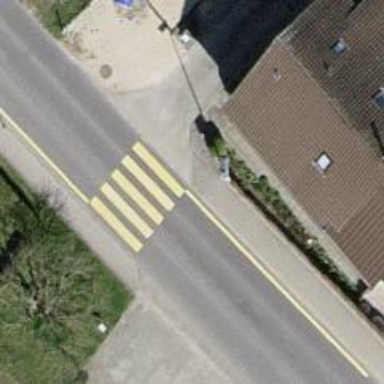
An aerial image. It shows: Marked zebra crossing on the road. The crossing is indicated by zebra markings.